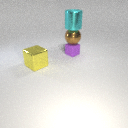
large yellow metal cube in front of small purple rubber cube